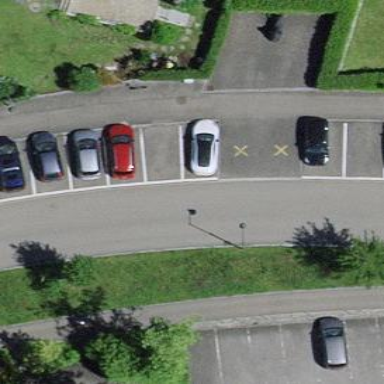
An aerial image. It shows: Street-side parking area.